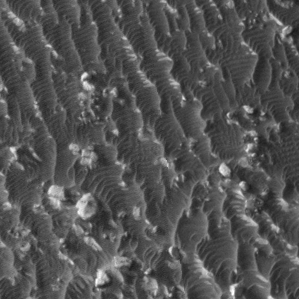
Label: frost